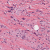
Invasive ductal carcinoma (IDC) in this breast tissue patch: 1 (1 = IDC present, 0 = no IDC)